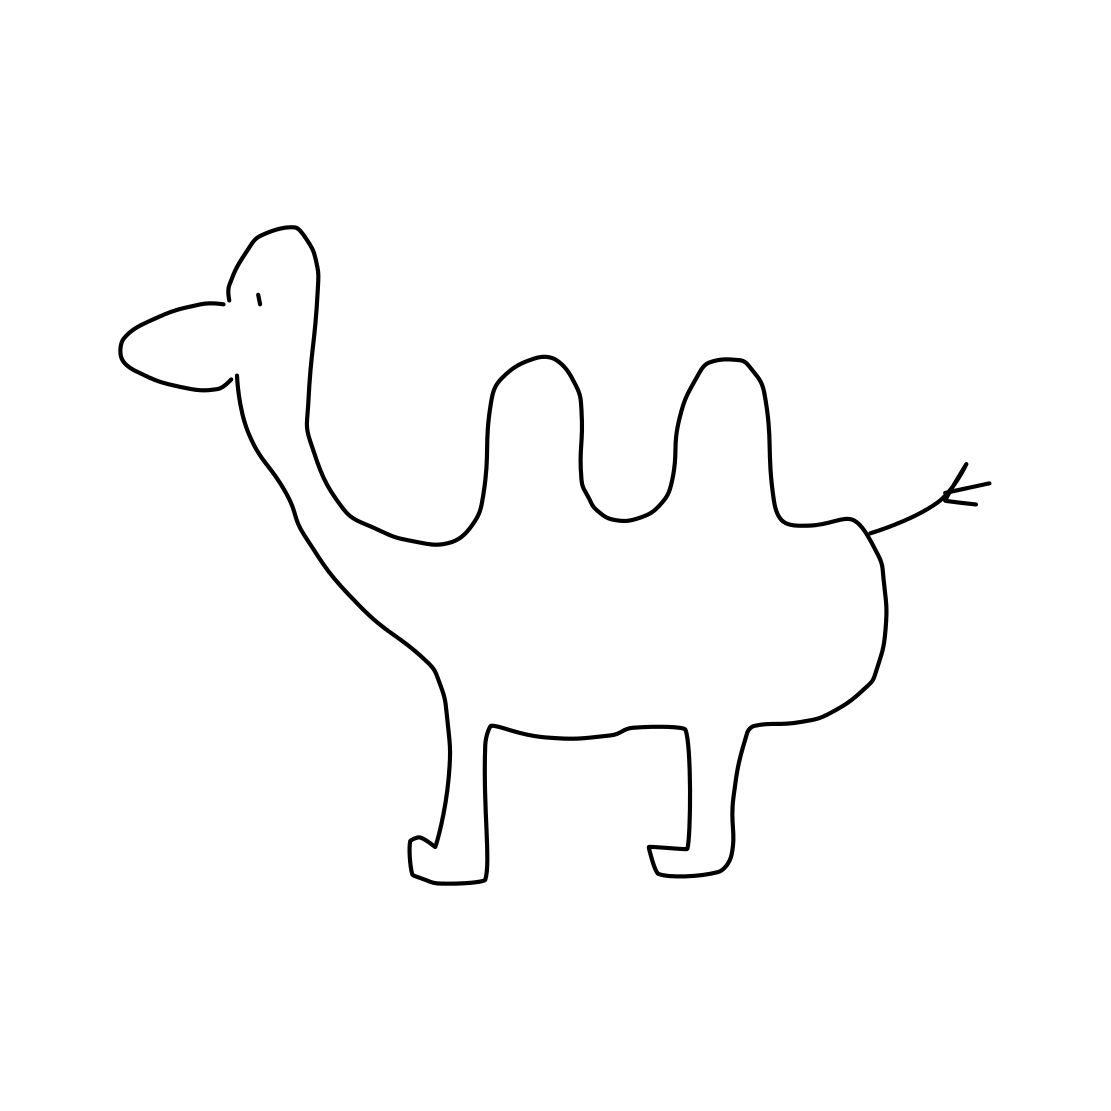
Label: camel